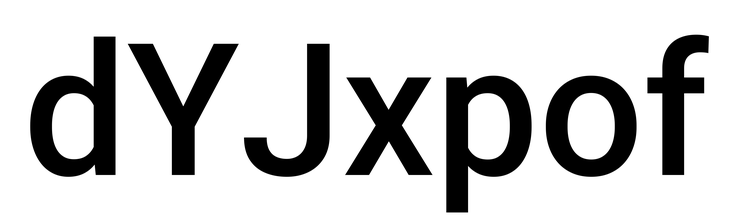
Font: Roboto_Medium